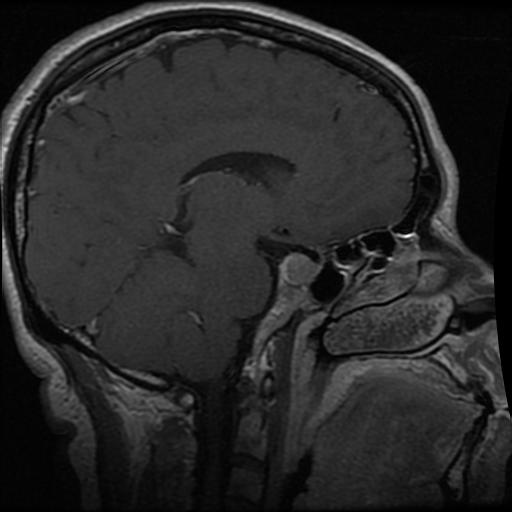
Label: pituitary